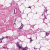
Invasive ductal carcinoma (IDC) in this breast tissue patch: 0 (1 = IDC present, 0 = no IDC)